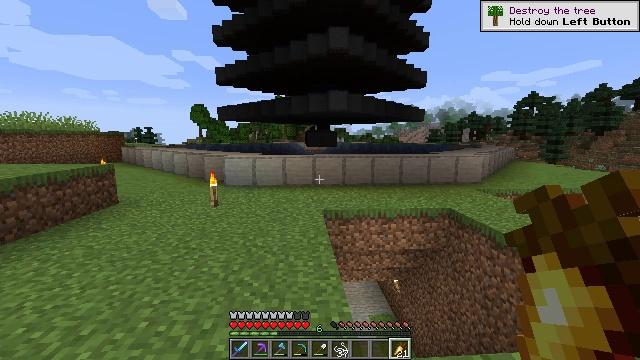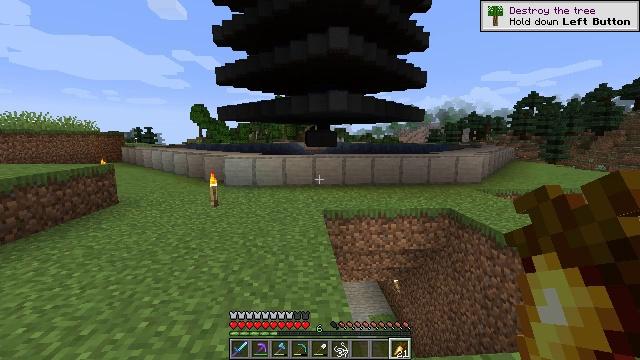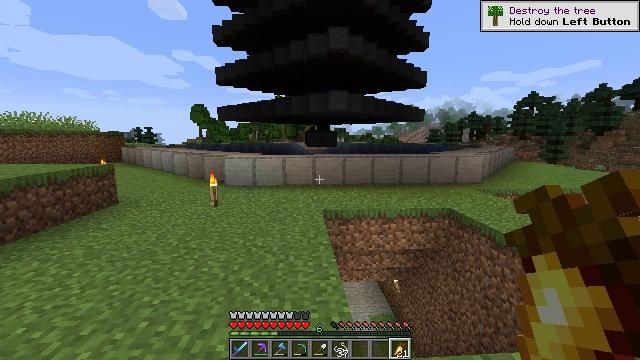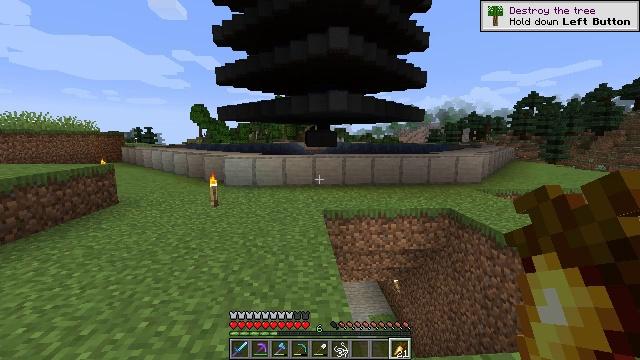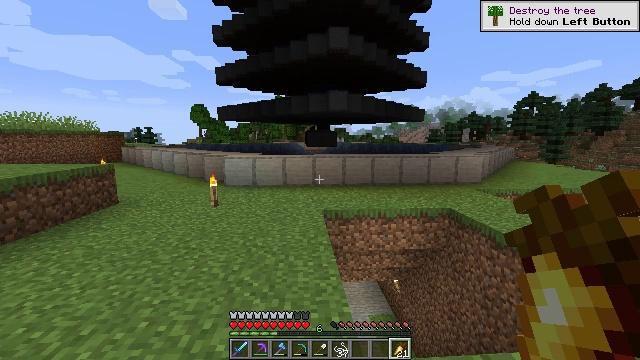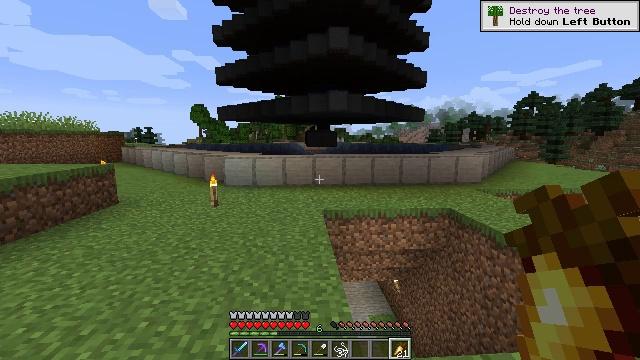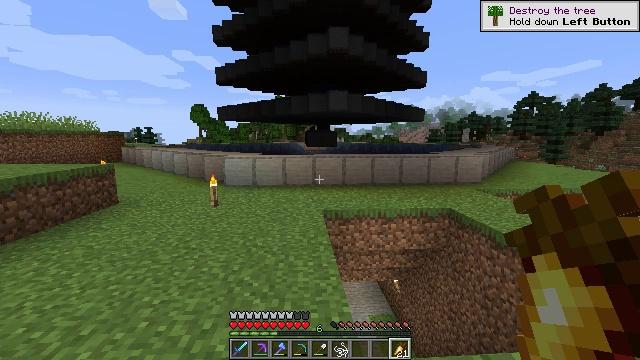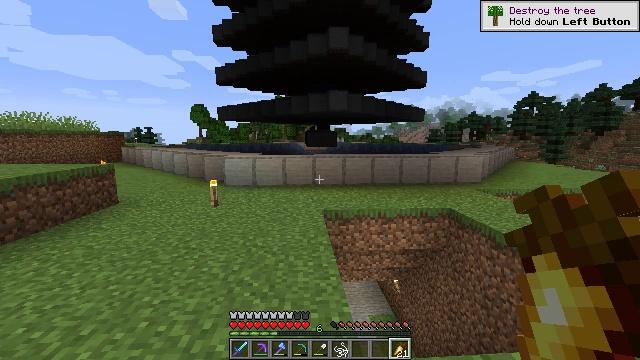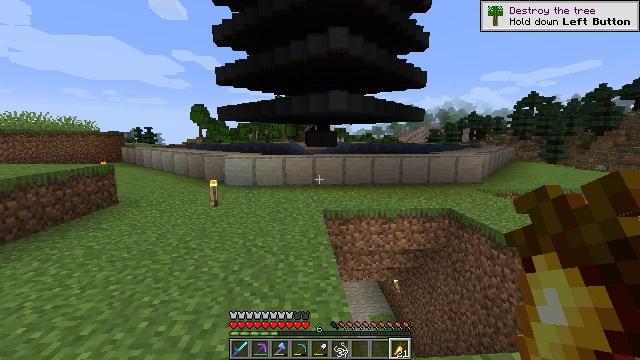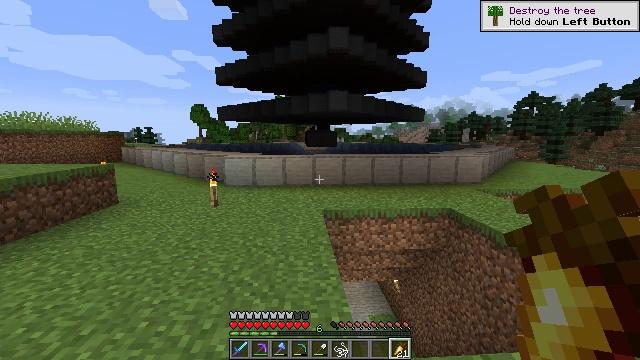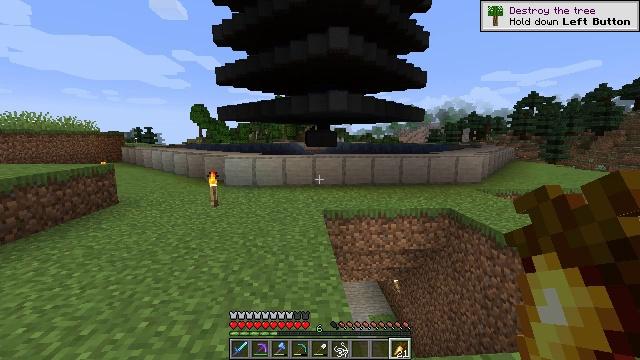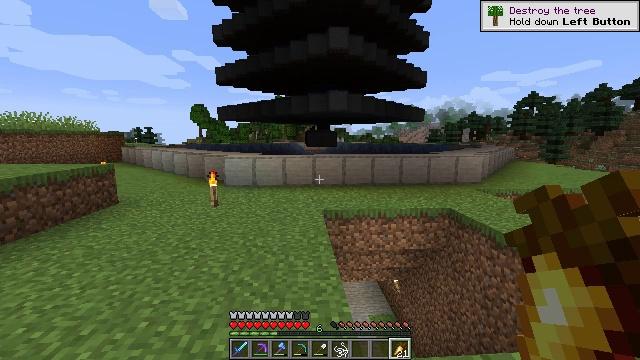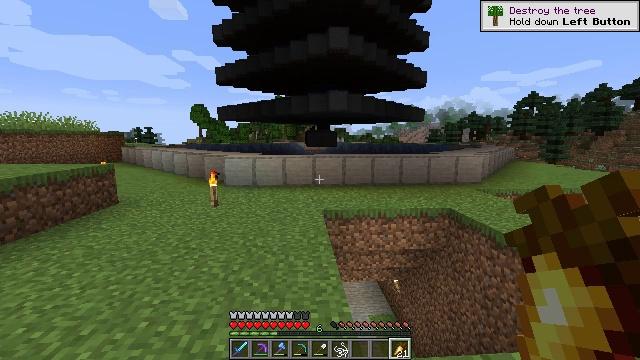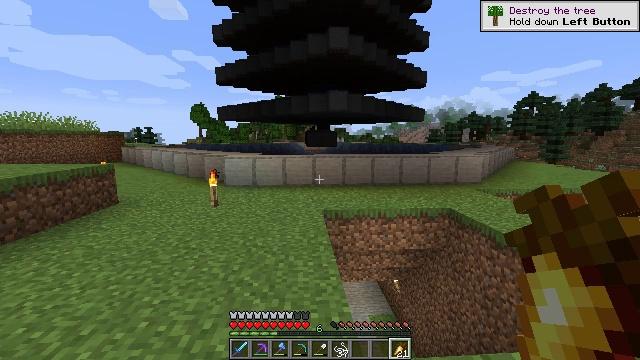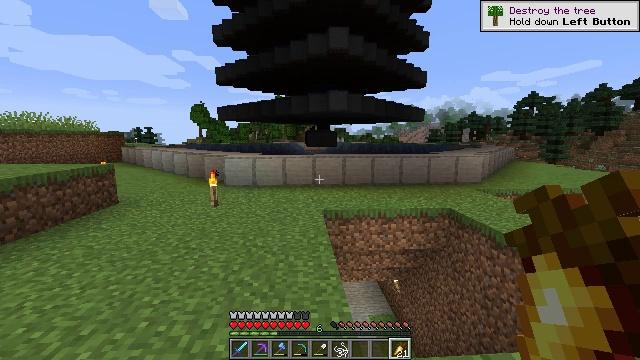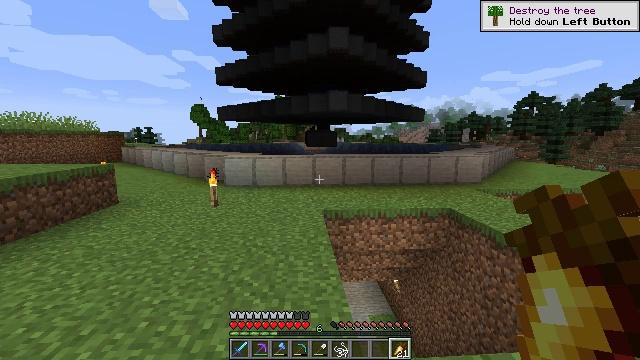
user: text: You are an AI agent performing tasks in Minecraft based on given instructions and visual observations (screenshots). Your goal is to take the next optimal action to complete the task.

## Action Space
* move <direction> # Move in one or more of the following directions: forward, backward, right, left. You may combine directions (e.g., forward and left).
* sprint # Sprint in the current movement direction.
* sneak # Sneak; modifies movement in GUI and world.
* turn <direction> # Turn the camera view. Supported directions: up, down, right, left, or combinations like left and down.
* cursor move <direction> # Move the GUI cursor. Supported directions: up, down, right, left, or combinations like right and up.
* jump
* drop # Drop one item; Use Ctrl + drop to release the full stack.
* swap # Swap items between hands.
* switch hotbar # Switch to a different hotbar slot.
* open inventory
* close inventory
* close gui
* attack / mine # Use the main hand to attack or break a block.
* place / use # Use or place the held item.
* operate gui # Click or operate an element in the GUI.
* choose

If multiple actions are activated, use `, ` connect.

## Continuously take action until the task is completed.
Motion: motion action
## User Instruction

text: Make smooth stone by smelting regular stone.
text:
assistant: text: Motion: no_op
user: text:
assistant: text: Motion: no_op
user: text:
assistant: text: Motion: no_op
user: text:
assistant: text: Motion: no_op
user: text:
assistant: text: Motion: no_op
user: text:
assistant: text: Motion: no_op
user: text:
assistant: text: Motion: no_op
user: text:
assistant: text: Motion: no_op
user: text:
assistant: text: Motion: no_op
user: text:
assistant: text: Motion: no_op
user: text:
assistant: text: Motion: no_op
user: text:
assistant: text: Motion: no_op
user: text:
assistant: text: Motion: no_op
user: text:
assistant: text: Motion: no_op
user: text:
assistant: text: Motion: no_op
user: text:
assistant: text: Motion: no_op
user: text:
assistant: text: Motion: no_op
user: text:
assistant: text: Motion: no_op
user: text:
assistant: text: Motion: no_op
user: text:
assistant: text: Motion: no_op
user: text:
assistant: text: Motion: no_op
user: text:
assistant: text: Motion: no_op
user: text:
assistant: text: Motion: no_op
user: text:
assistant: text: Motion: no_op
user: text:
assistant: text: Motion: no_op
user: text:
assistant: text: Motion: no_op
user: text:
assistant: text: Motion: no_op
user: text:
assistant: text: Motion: no_op
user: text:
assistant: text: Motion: no_op
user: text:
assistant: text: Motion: no_op